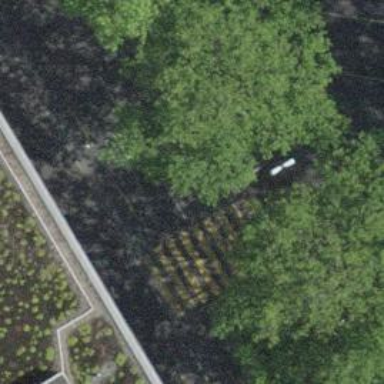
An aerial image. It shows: Rack for bicycle parking.